Question: First saying, It's a duplicate question, but not the same problem.
When I run my code, this message is showing, but no error.

'''
#pragma once
using namespace System::Drawing;
ref class rgbConvert
{
private:
System::Drawing::Bitmap^ grayImage;
System::Drawing::Bitmap^ bainaryImage;
System::Drawing::Bitmap^ rgbImage;
int xsize;
int ysize;
bool **BArray;
int **GrayArray;
int **binary;
FILE *fp;
static float coef01 = (float)0.2989;
static float coef02 = (float)0.5870;
static float coef03 = (float)0.1140;
public:
rgbConvert(System::Drawing::Bitmap^ im)
{
rgbImage = im;
xsize = rgbImage->Height;
ysize = rgbImage->Width;
}
rgbConvert(int height, int width)
{
xsize = height;
ysize = width;
}
int** getGrayImageArray ()
{
GrayArray = new int * [xsize];
for (int i = 0; i < xsize; i++ )
{
GrayArray[i] = new int[ysize];
}
for( int i = 0; i < this->xsize; i++ )
{
for ( int j = 0; j < this->ysize; j++ )
{
System::Drawing::Color^ clr = this->rgbImage->GetPixel(j, i);
int pixel = clr->ToArgb();
//int alpha = (pixel >> 24) & 0xff;// no need here
int red = (pixel >> 16) & 0xff;
int green = (pixel >> 8) & 0xff;
int blue = (pixel ) & 0xff;
int grayC = int(coef01*red + coef02*green + coef03*blue);
GrayArray[i][j] = grayC;
}// inner for*/
}
return GrayArray;
}
void getGrayImageArray (int** gArray)
{
this->GrayArray = gArray;
}
bool** GetBinaryArray( int level )
{
BArray = new bool * [xsize];
for (int i = 0; i < xsize; i++ )
{
BArray[i] = new bool[ysize];
}
binary = new int * [xsize];
for (int i = 0; i < xsize; i++ )
{
binary[i] = new int[ysize];
}
fp=fopen("C:\binary.txt","w");
int grayC;
for ( int xVal = 0; xVal < xsize; xVal++ )
{
for( int yVal = 0; yVal < ysize; yVal++ )
{
grayC = GrayArray[xVal][yVal];
if ( grayC >= level )
{
BArray[xVal][yVal] = true;
binary[xVal][yVal] = 1;
fprintf(fp,"%d",binary[xVal][yVal]);
}
else
{
BArray[xVal][yVal] = false;
binary[xVal][yVal] = 0;
fprintf(fp,"%d",binary[xVal][yVal]);
}
}// inner for*/
}
fclose(fp);
return BArray;
}
};
'''
When I press Retry, then breakpoint showing this line.
'''
fprintf(fp,"%d",binary[xVal][yVal]);
'''
If I remove these lines then showing breakpoint in main program.
'''
int main(array<System::String ^> ^args)
{
// Enabling Windows XP visual effects before any controls are created
Application::EnableVisualStyles();
Application::SetCompatibleTextRenderingDefault(false);
// Create the main window and run it
Application::Run(gcnew Form1());
return 0;
}
'''
Breakpoint showing in 'return 0' this line.
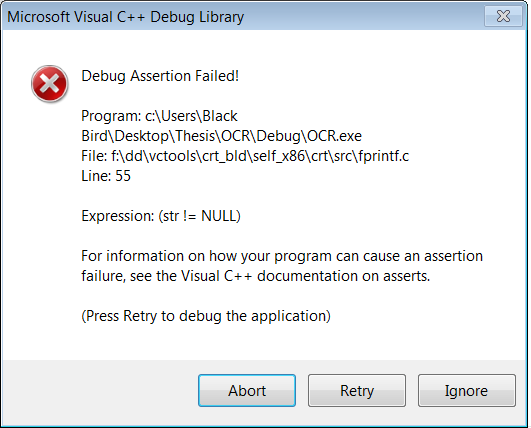
Answer: Actually this is a well known problem. I have already solved this topics. In my code I had created text files, docx files and images in C drives. But there was no permission for accessing C drive in my computer.
Then I had solved by following this steps:
1. If you can access cmd, you can reset the security settings in Vista/Windows 7 with the following command: "secedit /configure /cfg %windir%\inf\defltbase.inf /db defltbase.sdb /verbose" (no quotes.) To see what this command does, go here: How do I restore security settings to the default settings? NOTE: If you can't access cmd when logged in, use this guide System Recovery Options. You can get to the command line when you access the System Recovery Options screen.
2. This command seems to give the ownership issue a kick up the backside, even though it seems nothing has changed. Go to Explorer, right click on C: and go to Properties.
3. Go to the Security tab and then Advanced.
4. Go to the Owner tab. Now you should be able to click Edit.
5. If you don't have Administrators in the list under where it says "Change owner to:" then go to "Other users or groups". If you do, go straight to step 7.
6. On Others users or groups type in "Administrators" (no quotes) in the bottom box. Click Check Name and then OK.
7. Click Administrators and then OK. You've now given yourself ownership of C:! (As long as your account is an Administrator, that is.)
8. Click OK on the "Advanced Security Settings..." window to get back to the Properties window. You should now have a list of the Permissions and so on where before you only had something about how you couldn't view permissions. Progress, eh?
9. You may need to add in the Adminstrators group to edit their permissions. To do this, click "Edit" and then "Add" and type "Administrators" (no quotes) in the bottom box. Then hit Check Name and then OK.
10. Click Administrators in the list and tick the box in the Allow column next to "Full control".
11. Click Apply, you'll likely get a bunch of error messages about how this can't be applied to some files and folders. Just OK through them all. Once done, you should have access to your C: drive once more!
<URL>